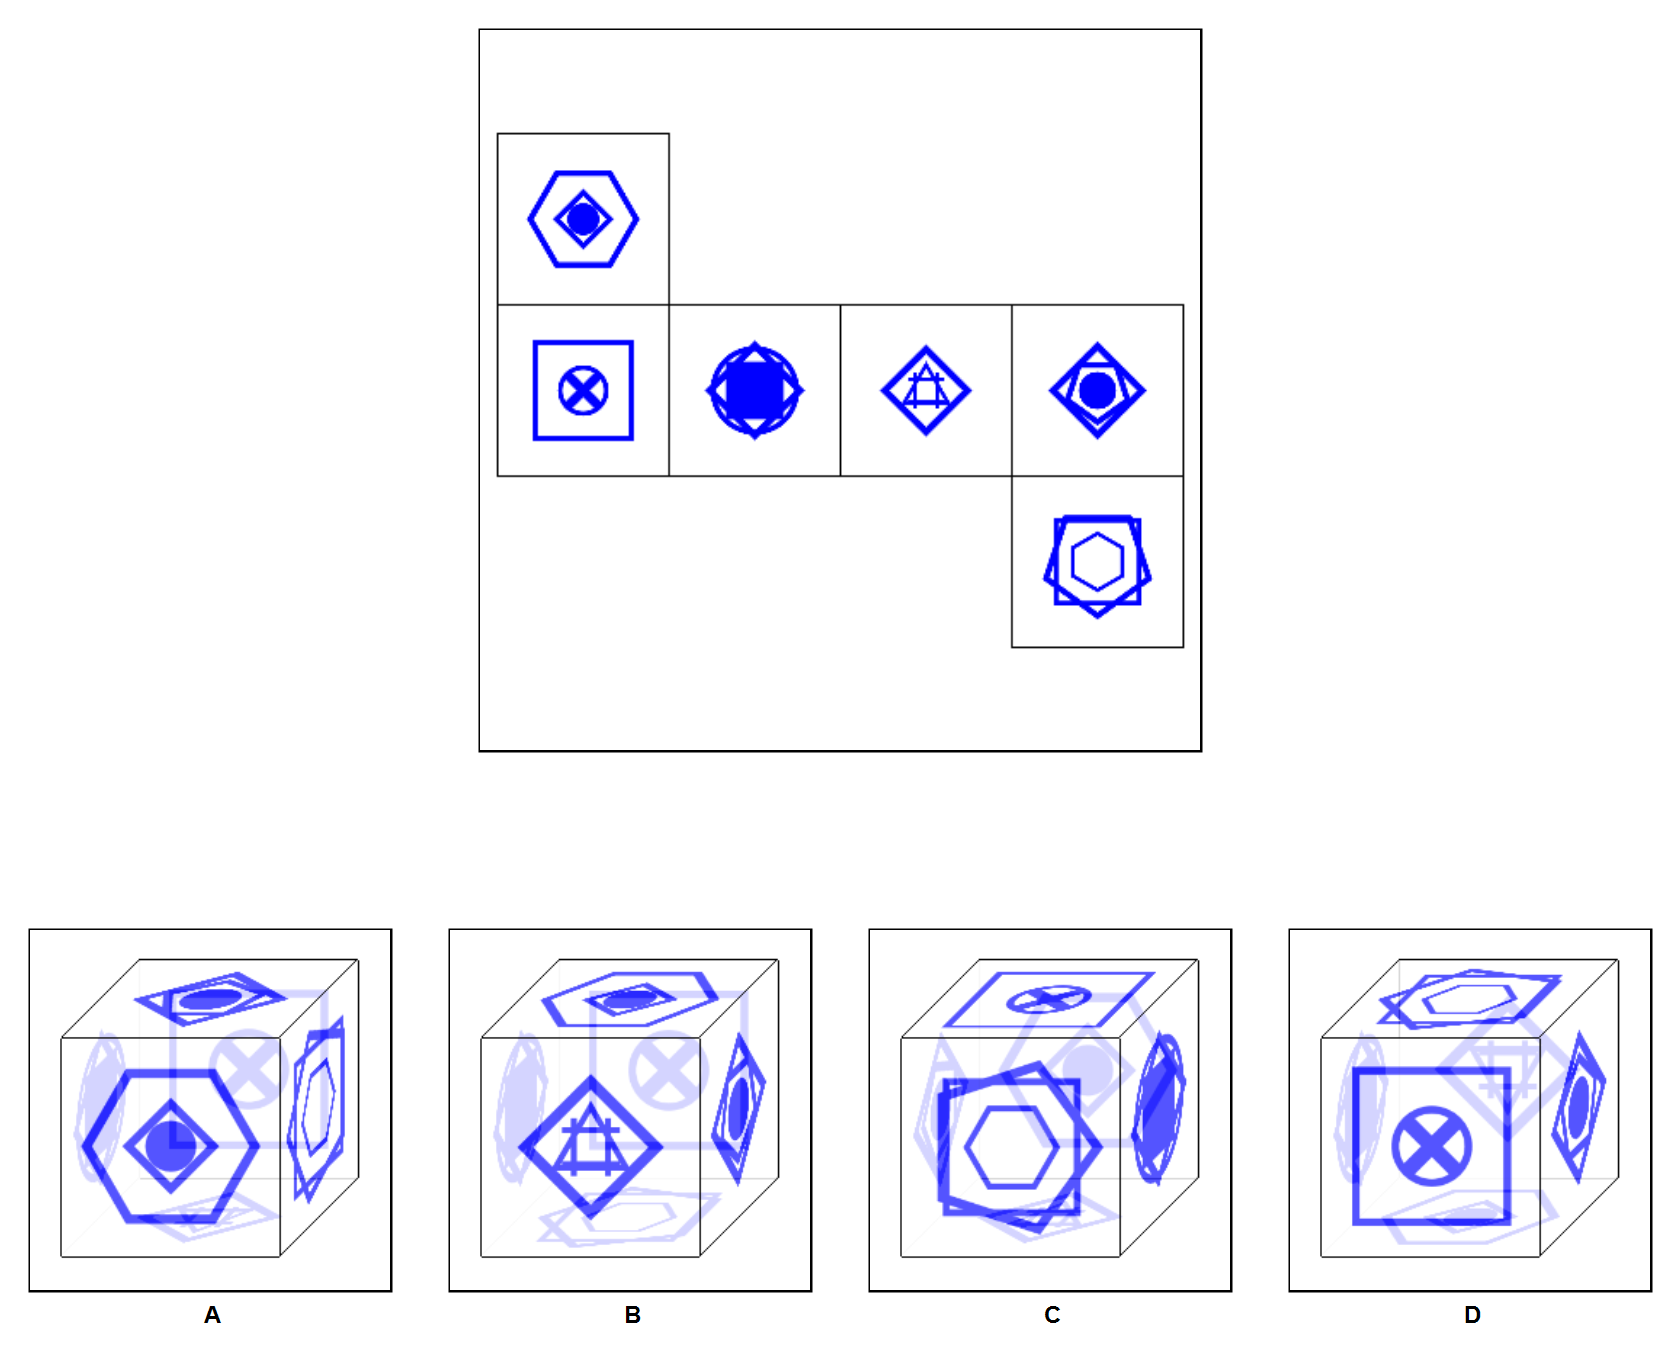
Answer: A